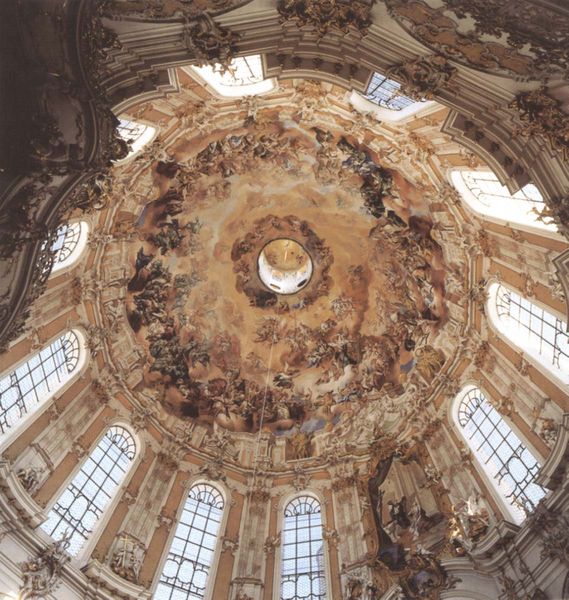
Titel: Kloster Ettal
Künstler: Henrico Zuccalli
Standort: Ettal, Klosterkirche (EU - D - Bayern)
Schlagwörter: himmel, fenster, hell, laterne, licht, barock, kirche, gold, decke, perspektive, kuppel, ornamente, stuck, hoch, bemalt, halle, gemalt, kathedrale, rom, deckengemälde, fresko, fresco, klang, petersdom, vierung, tambour, lichtdurchflutet, peterskirche, gemahlt, bemahlt